Как показано на рисунке, справа от оси $y$ существует однородное магнитное поле индуктивности $2B_0$, а слева от неё же – поле индуктивности $B_0$, причём оба направлены перпендикулярно картинной плоскости от наблюдателя. В начале координат $O$ находится заряженная частица $a$ с зарядом $q$ и массой $m$, которая начинает в момент времени $t=0$ двигаться со скоростью $2v_0$ в положительном направлении оси $x$. Через некоторое время $\Delta t$ частица $b$ с теми же массой и зарядом начинает двигаться со скоростью $v_0$ в отрицательном направлении оси $x$. Система находится в вакууме, гравитацией и взаимодействием частиц пренебрегите.
Найдите минимальное значение $\Delta t$ такое, что частицы $a$ и $b$ в дальнейшем встретятся в процессе своего движения. Найдите соответствующие координаты $(x;y)$ встречи частиц.
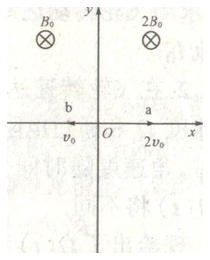
Ответ: \[\Delta t=0.080\frac{2\pi m}{qB_0}, \left(x;y\right)=\left(-0.968\frac{mv_0}{qB_0};-4.25\frac{mv_0}{qB_0}\right).\]
Темы:
T, Электромагнетизм, Движение в магнитном поле, Китайские